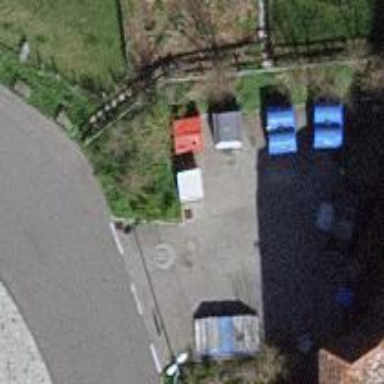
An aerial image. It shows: Recycling container for green waste at recycling facility.